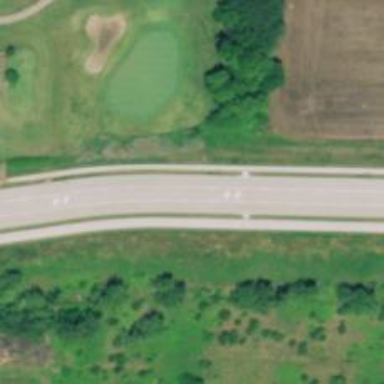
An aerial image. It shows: Tertiary road.